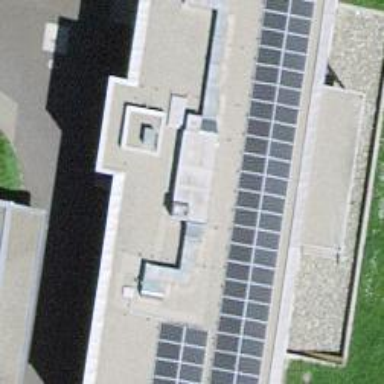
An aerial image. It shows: Small solar photovoltaic panel generator is producing electricity.